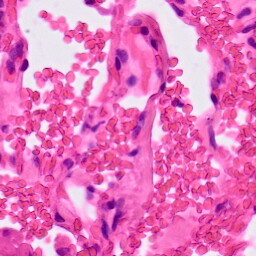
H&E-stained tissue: Lung